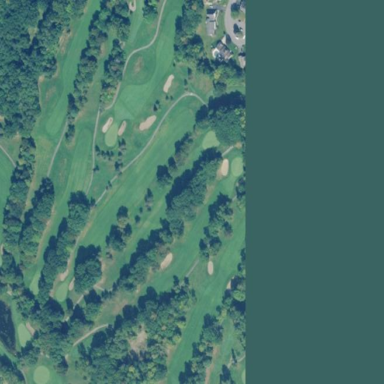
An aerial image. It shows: Golf course surrounded by greenery.